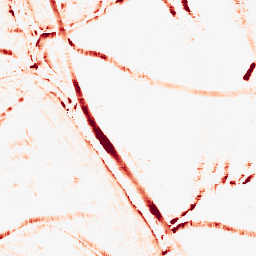
Category: morphological
Decomposition family: morphological_square
Decomposition parameters: operation: opening
size: 10
Upsampling method: cubic_catmull_rom
Upsampling parameters: scale: 8
Upsampling scale: 8